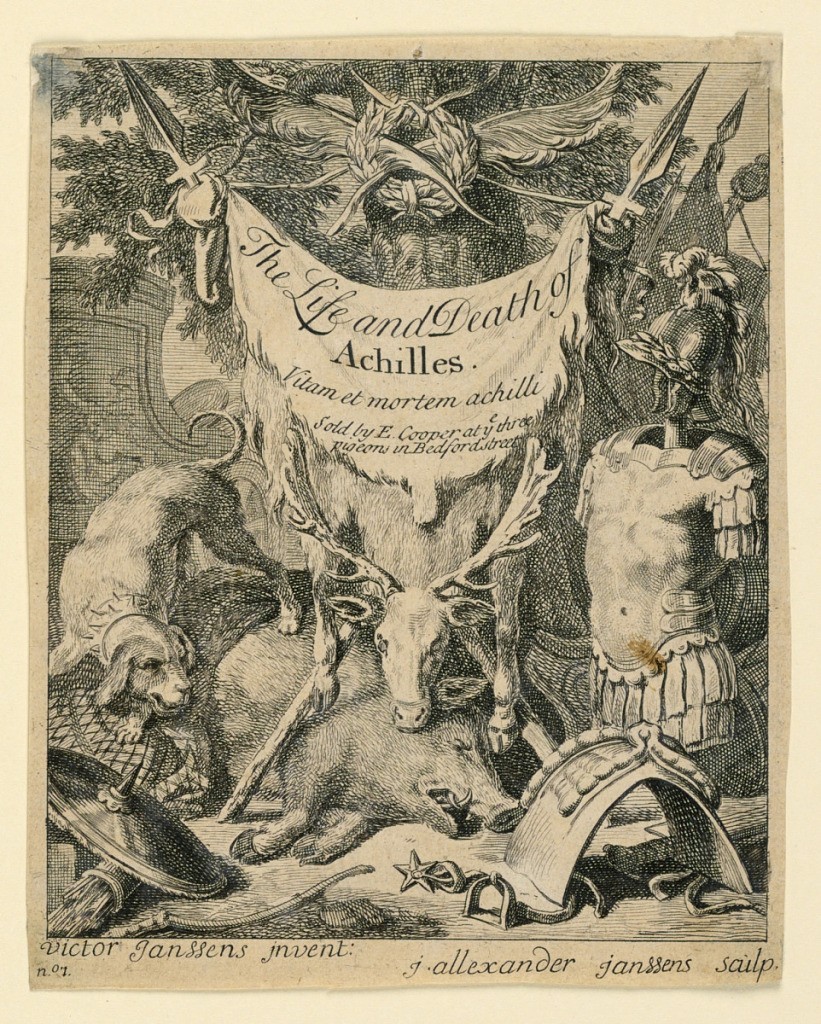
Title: The Life and Death of Achilles
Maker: J. Alexander Janssens, Flemish, died 1739
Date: ca. 1722
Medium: Etching on paper
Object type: Print
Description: The skin of a stag is suspended from spears, forming a part of a trophy of arms. The title in English and Latin, and "Sold by E. Cooper at ye three / pigeons in Bedford street" are written on the skin.